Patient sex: M
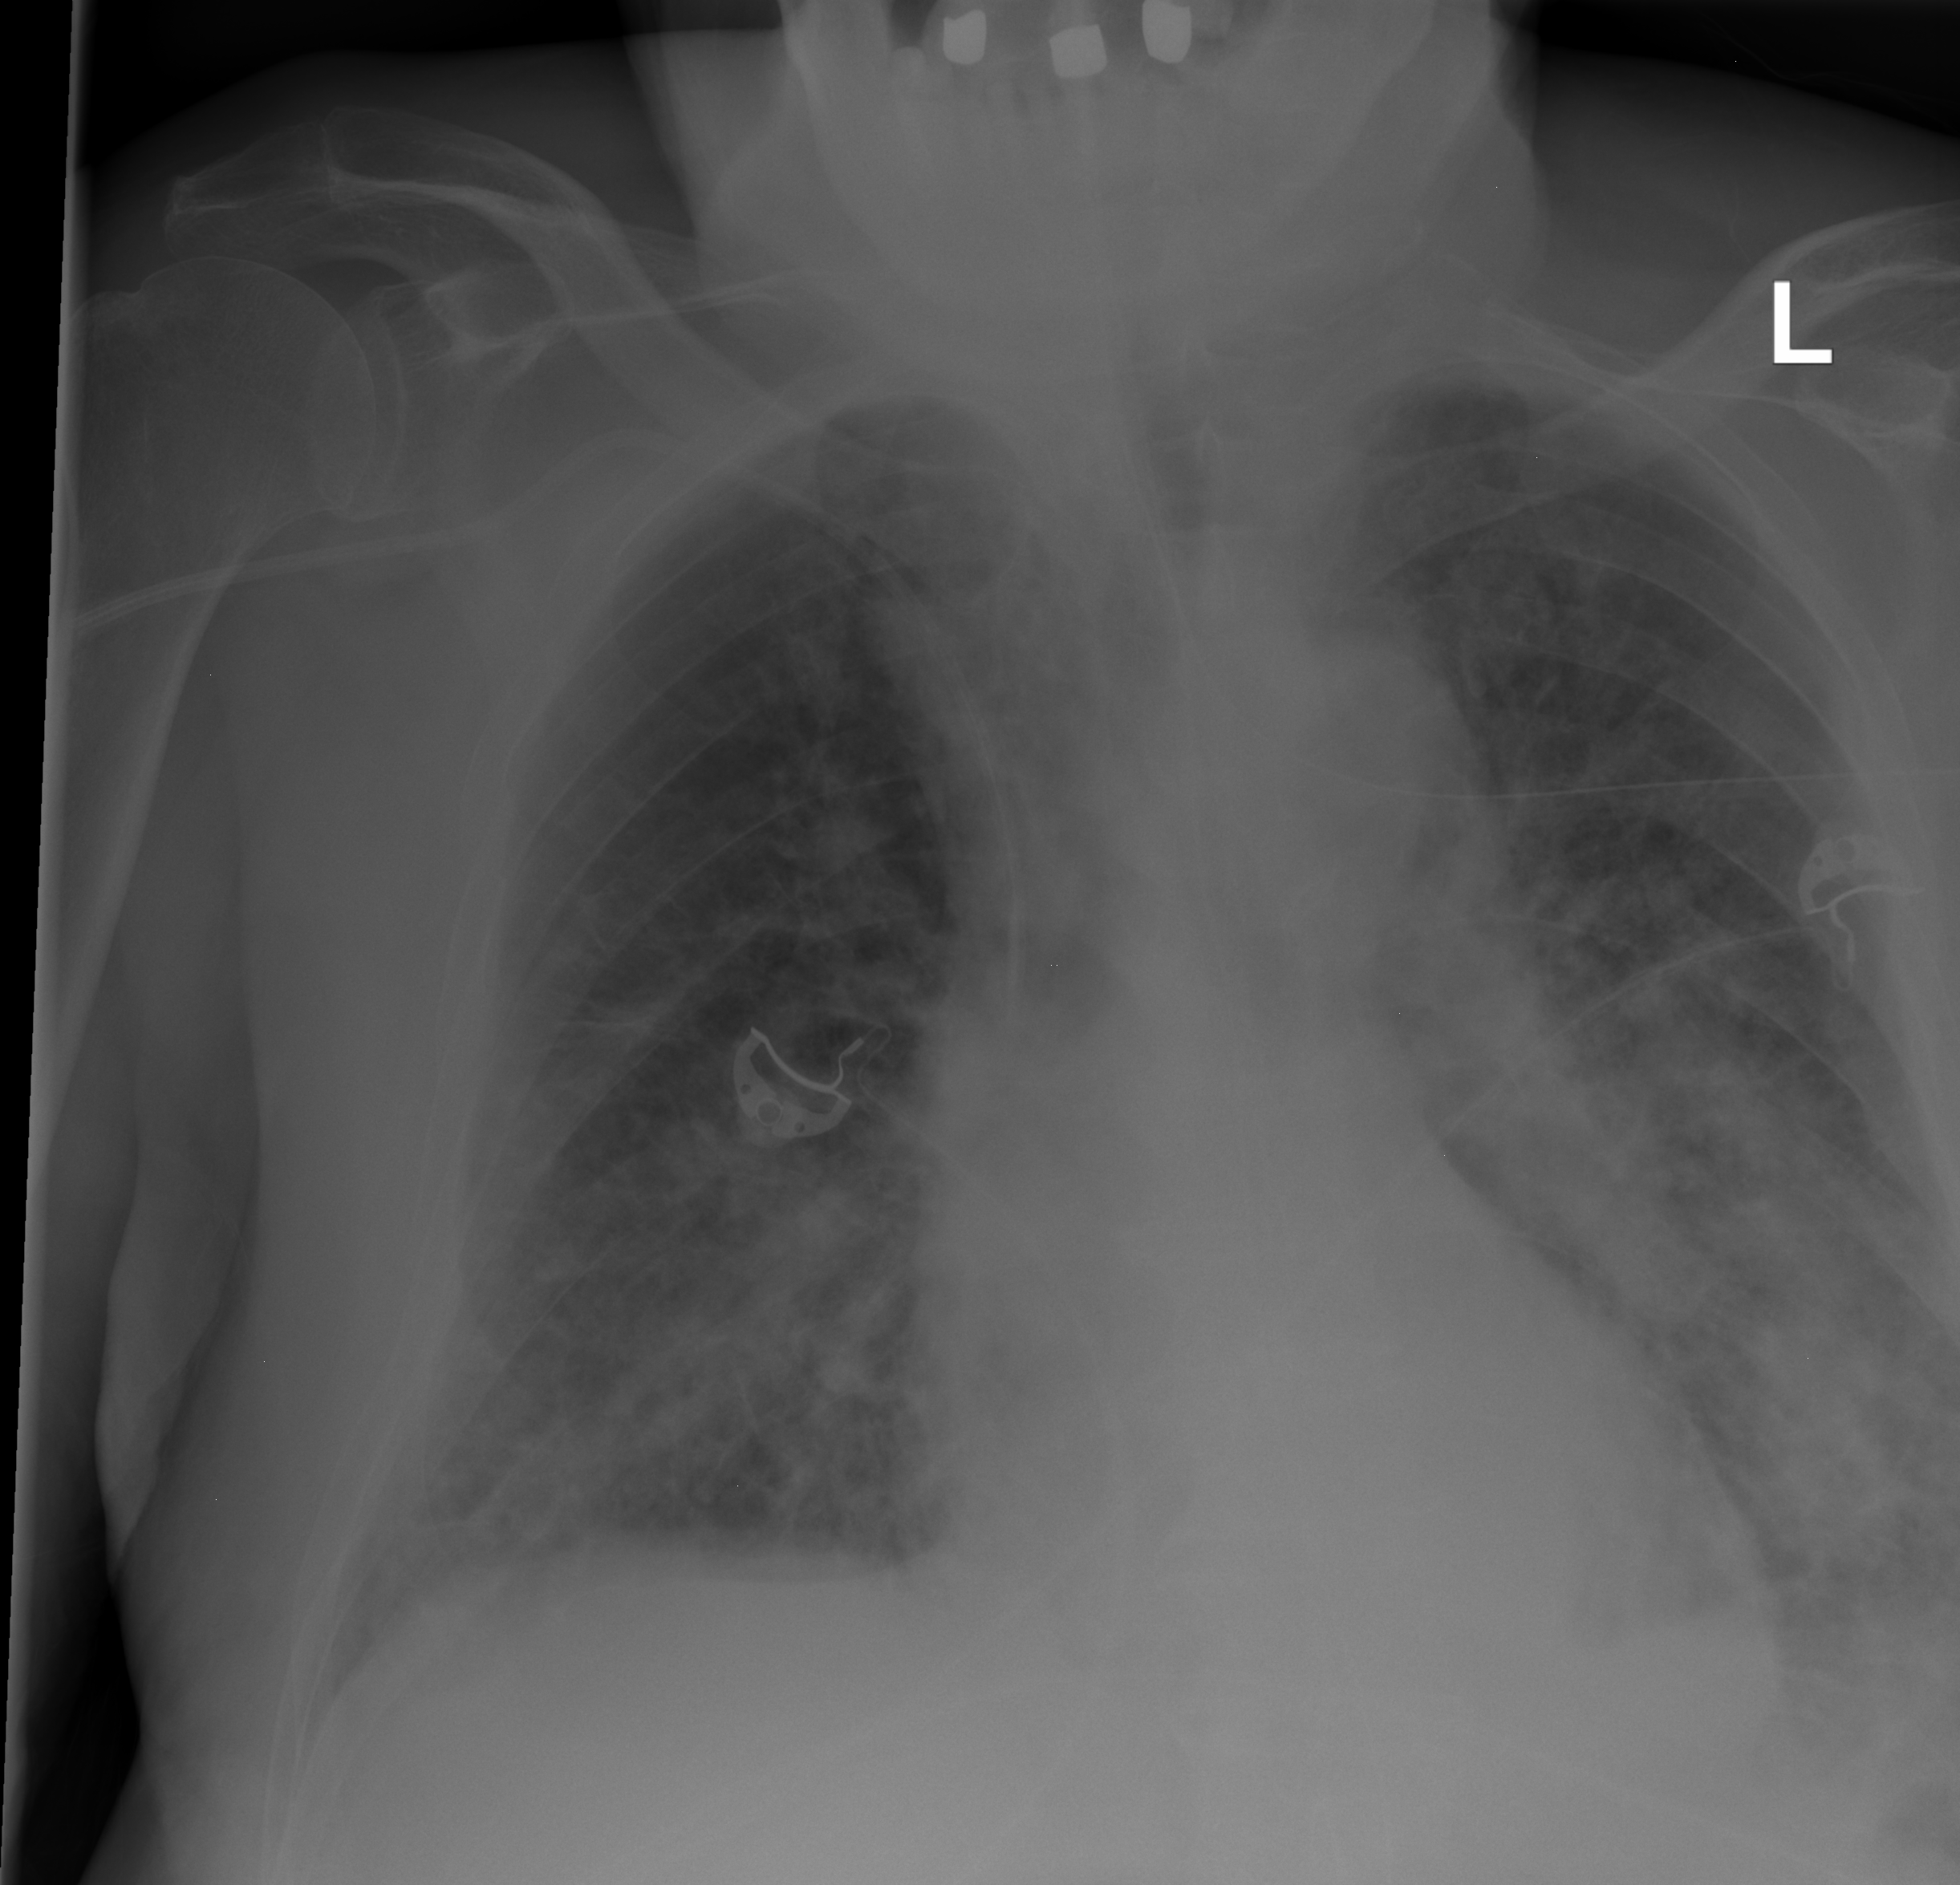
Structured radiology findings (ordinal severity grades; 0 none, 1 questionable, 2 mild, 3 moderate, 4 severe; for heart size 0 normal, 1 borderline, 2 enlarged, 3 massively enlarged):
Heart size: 0
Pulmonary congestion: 2
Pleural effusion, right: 0
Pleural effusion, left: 0
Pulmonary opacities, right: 3
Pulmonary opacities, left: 4
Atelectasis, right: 1
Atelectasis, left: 1